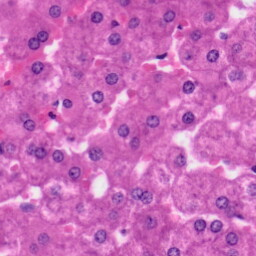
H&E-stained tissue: Liver